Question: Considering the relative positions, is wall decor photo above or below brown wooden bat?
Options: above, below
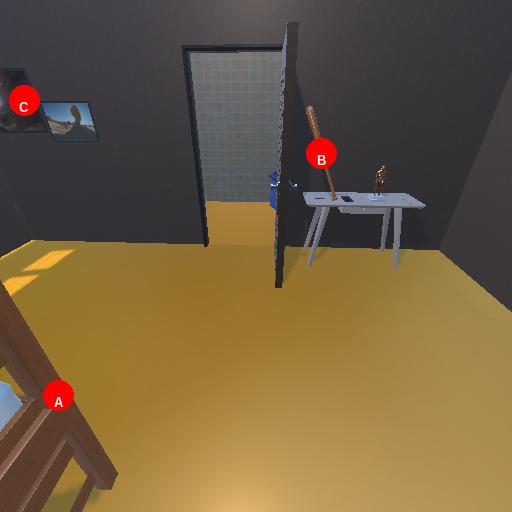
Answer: above